Question: I have 4 Boxes which are positioned like you can see in the following picture:

Now I want to turn them along the Y-Axis (left-handed, red line).
I use Managed DX an my first idea was to say for every box:
'''
device.Transform.World = Matrix.RotationY(Geometry.DegreeToRadian(2)) * BoxPosition;
'''
That works fine for the top and the bottom box. But the left and right box are turnling along there Y-Axis which is another one. Can someone help me how to turn them on the right Y-Axis (not the global Axis)? Position of the complete box in right-hand coordinates:
'''
x = 12
y = 0
z = 0
'''
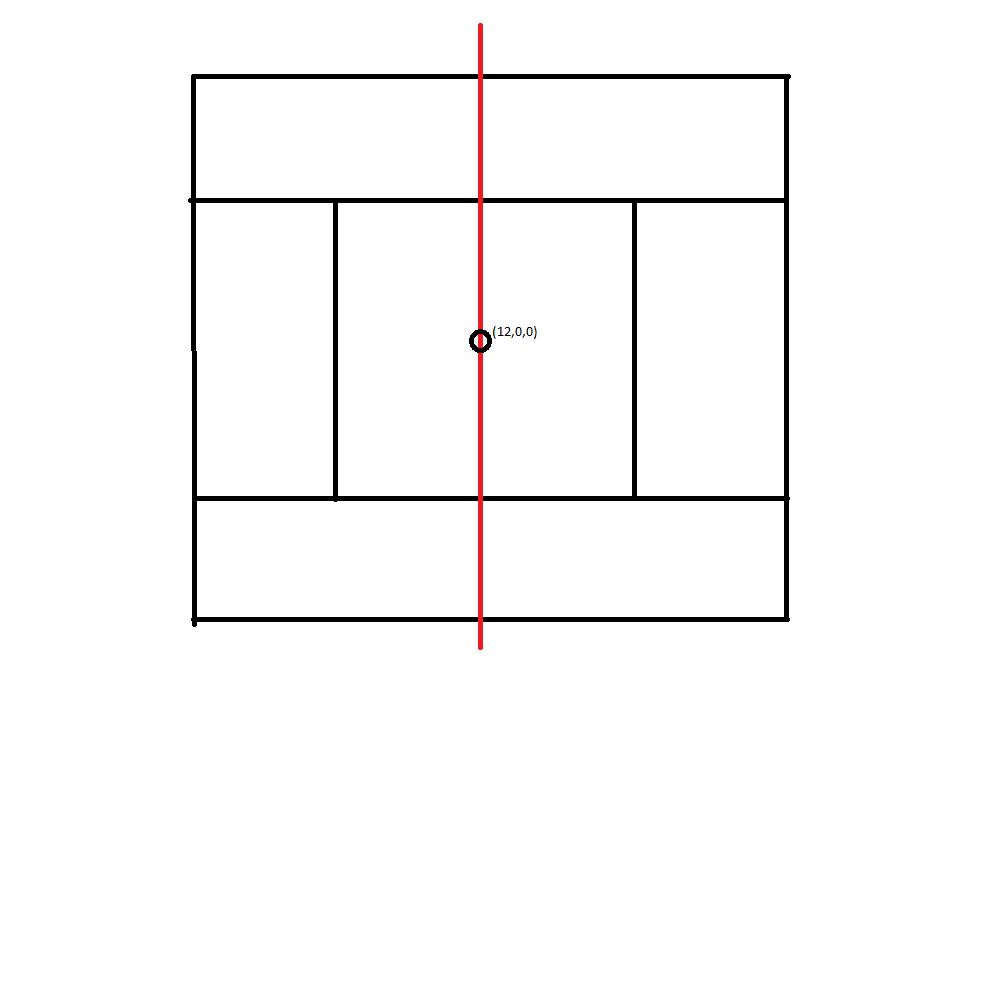
Answer: It's just the other way round:
'''
device.Transform.World = BoxPositionWithinGroup
* Matrix.RotationY(Geometry.DegreeToRadian(2))
* GroupPositionInWorld;
'''
Where 'GroupPositionInWorld' would be 'Matrix.Translation(12, 0, 0)' and 'BoxPositionWithinGroup' describes a box' local position within the group (relative to the group position).
If you want to read more about DirectX and matrices, check out <URL>.